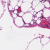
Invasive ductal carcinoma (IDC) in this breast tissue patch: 0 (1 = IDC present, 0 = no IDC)